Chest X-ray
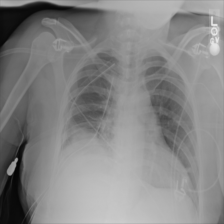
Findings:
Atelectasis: positive
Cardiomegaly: negative
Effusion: negative
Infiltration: negative
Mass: negative
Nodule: negative
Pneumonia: negative
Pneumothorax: negative
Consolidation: negative
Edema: negative
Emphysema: negative
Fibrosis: negative
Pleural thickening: negative
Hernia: negative